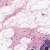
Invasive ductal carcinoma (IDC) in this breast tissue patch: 0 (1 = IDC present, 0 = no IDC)